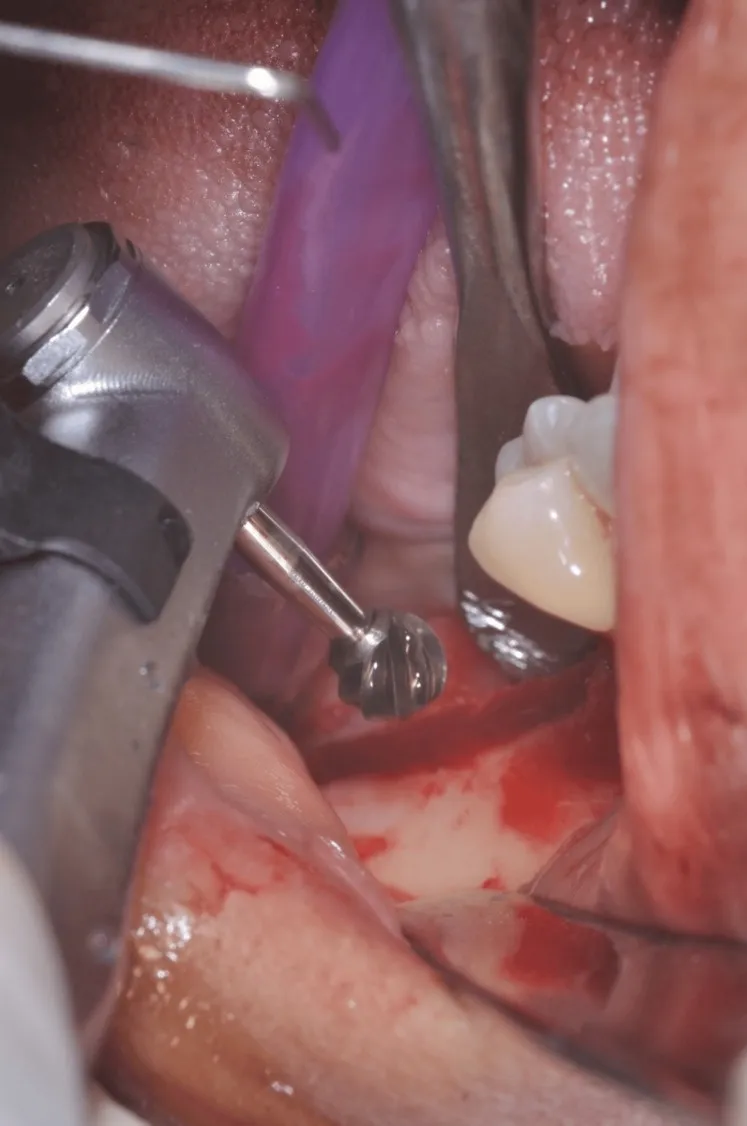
Corticotomy and extension of keratinized mucosal coverage.
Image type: medical_photograph (other_medical_photograph)